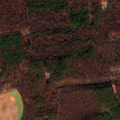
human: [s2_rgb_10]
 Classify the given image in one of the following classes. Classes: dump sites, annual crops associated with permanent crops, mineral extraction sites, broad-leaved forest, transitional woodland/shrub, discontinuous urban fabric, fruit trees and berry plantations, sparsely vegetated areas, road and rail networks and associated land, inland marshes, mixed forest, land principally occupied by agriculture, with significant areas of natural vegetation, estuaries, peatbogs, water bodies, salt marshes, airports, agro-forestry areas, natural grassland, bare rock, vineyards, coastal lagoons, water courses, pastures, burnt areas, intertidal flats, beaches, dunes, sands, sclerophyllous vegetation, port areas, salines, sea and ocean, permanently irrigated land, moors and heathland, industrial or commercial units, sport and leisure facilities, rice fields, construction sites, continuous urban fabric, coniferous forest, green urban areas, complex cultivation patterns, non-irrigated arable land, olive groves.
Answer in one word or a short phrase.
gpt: non-irrigated arable land, broad-leaved forest, mixed forest